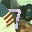
Label: 7